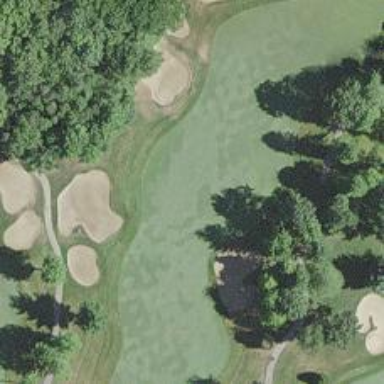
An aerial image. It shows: Golf hole.